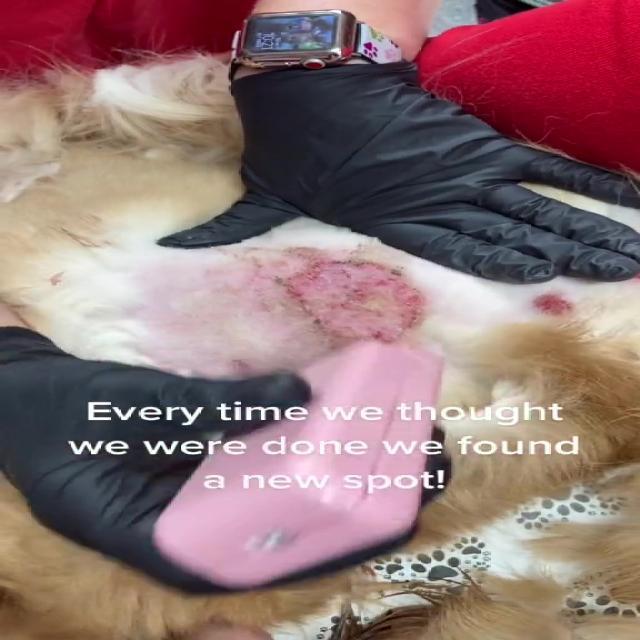
Canine dermatitis — inflammation of the skin presenting with erythema, pruritus, papules, and excoriation. May be allergic, contact, or atopic in origin.